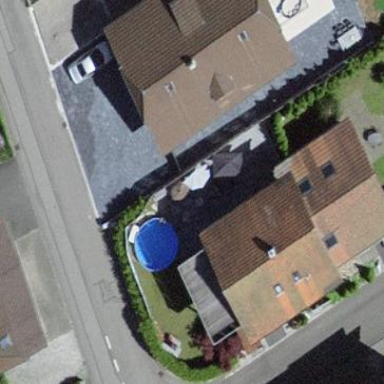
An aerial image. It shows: Residential building.